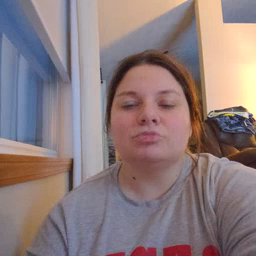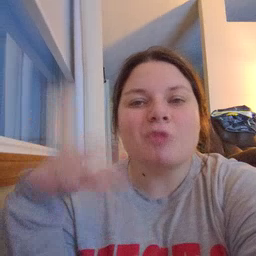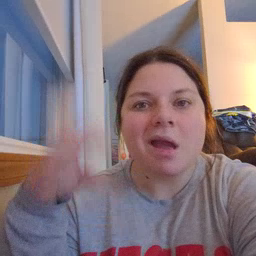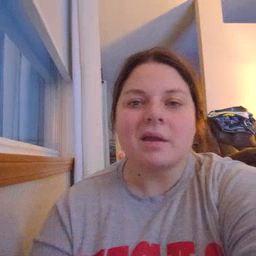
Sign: rain